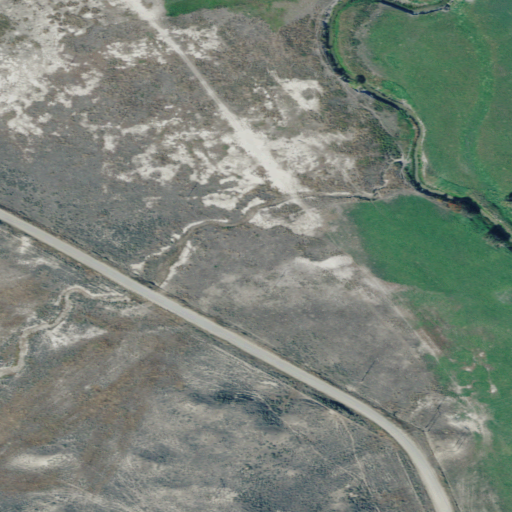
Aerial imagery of valley in Montana named Wilks Gulch containing pasture, cultivated crops, grassland, shrub, low intensity development, and medium intensity development